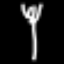
Label: fork